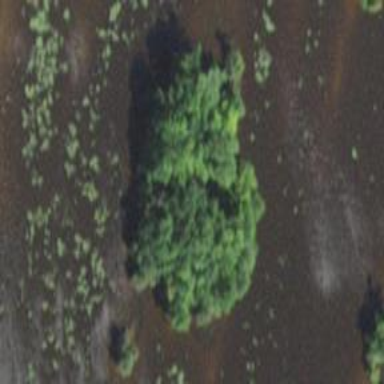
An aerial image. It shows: Islet.